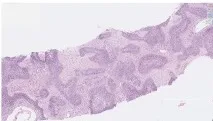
Histological features of ameloblastoma.
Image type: pathology (h&e)